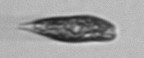
Label: Euglena